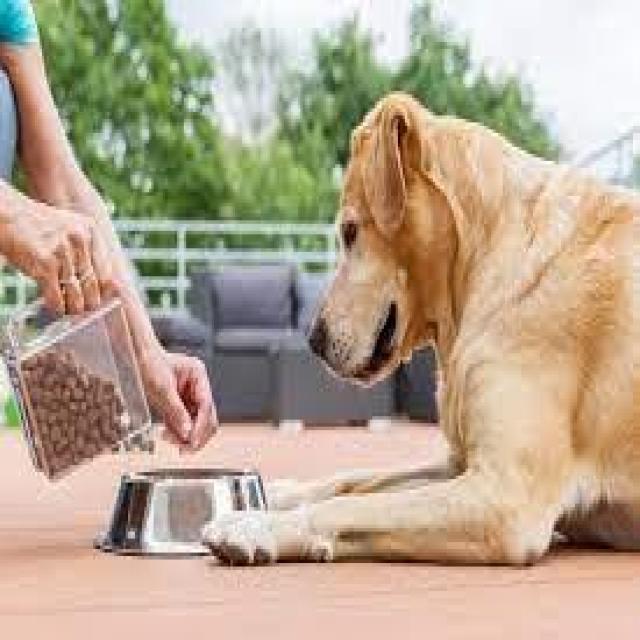
Healthy canine skin — no visible lesions, inflammation, or abnormalities. The skin and coat appear normal.